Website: home-depot
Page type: review-order
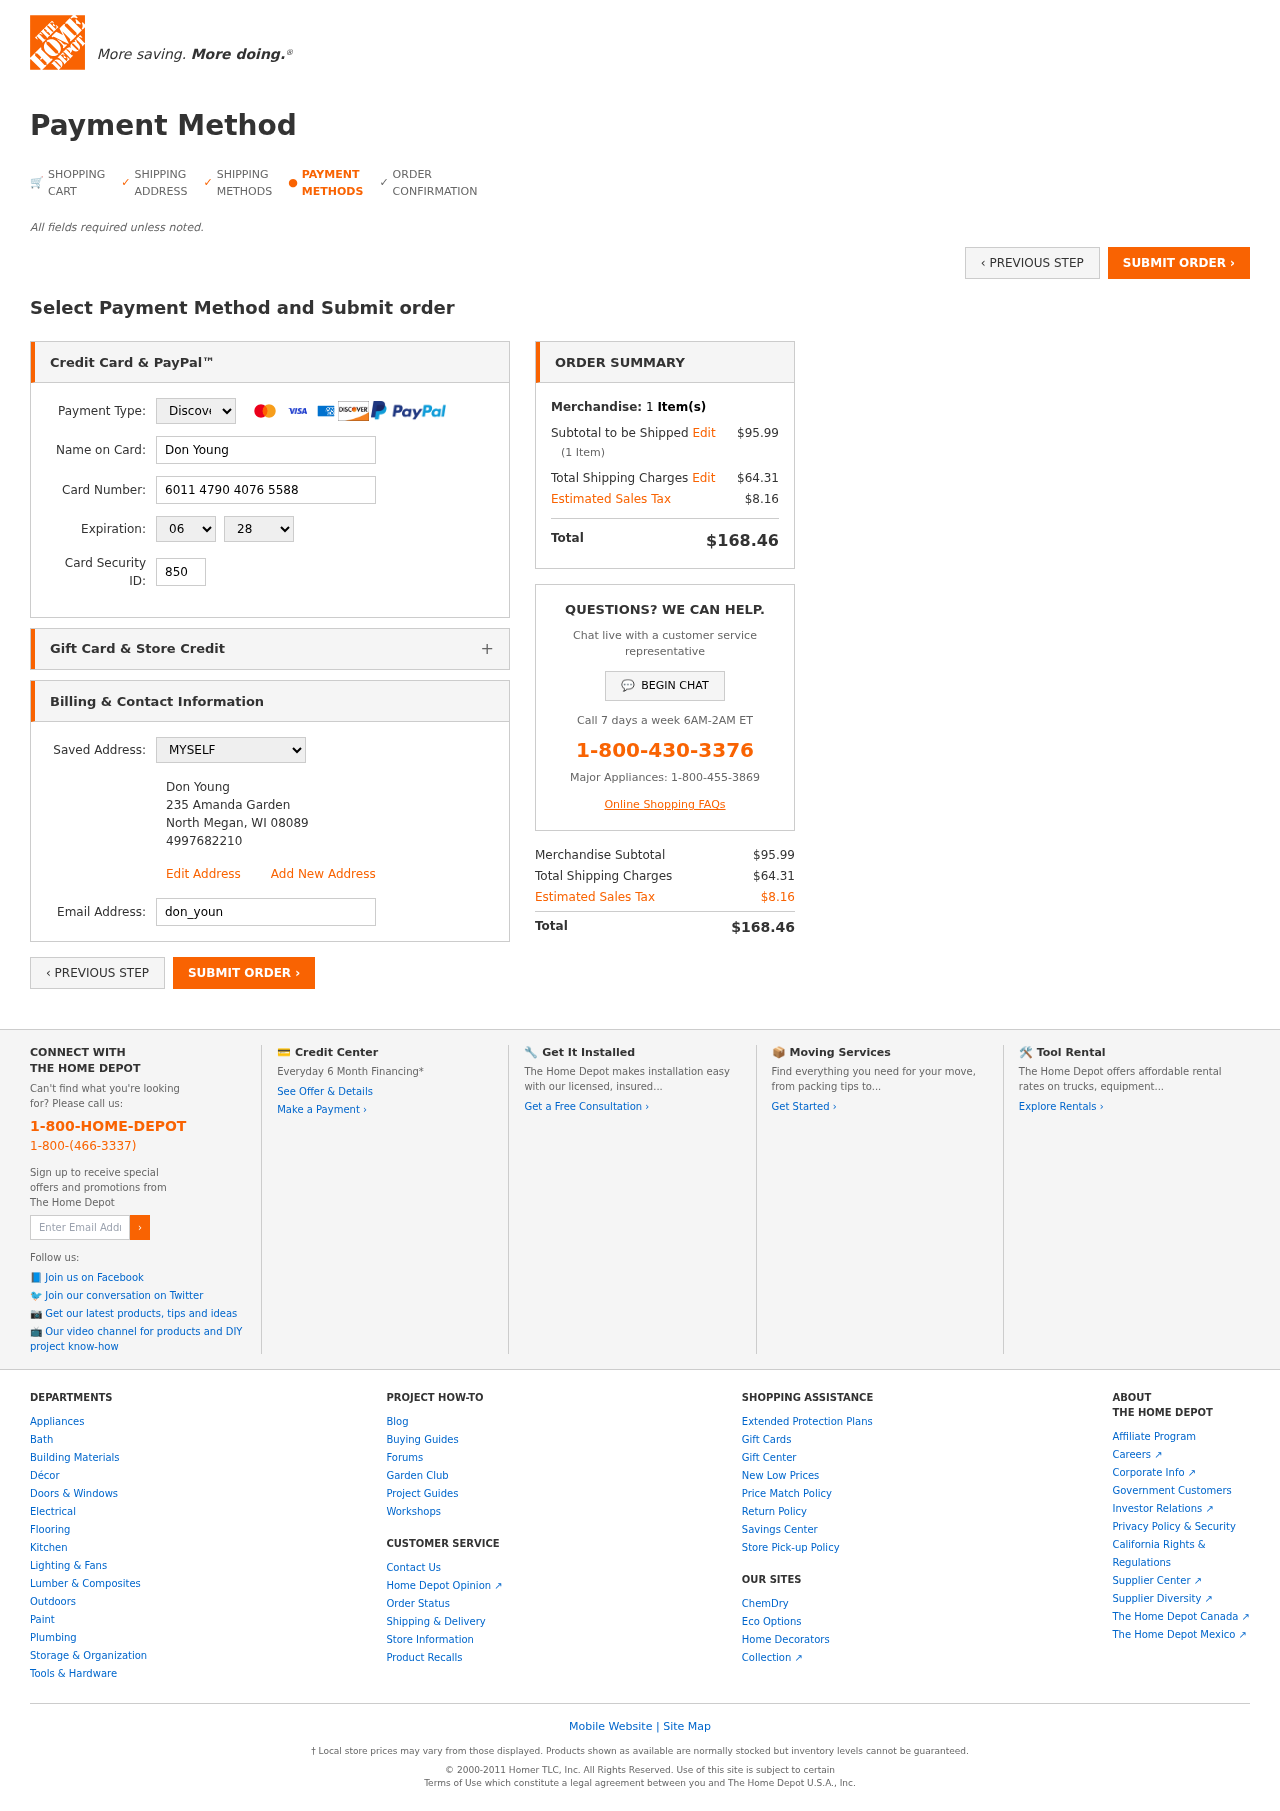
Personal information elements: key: PII_CARD_CVV
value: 850
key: PII_CARD_EXPIRY_MONTH
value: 06
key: PII_CARD_EXPIRY_YEAR
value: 28
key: PII_CARD_NUMBER
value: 6011 4790 4076 5588
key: PII_CARD_TYPE
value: Discover
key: PII_EMAIL
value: don_young@yahoo.com
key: PII_FULLNAME
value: Don Young
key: PII_FULLNAME2
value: Don Young
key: PII_STREET
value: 235 Amanda Garden
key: PII_CITY2
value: North Megan
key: PII_STATE_ABBR2
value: WI
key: PII_POSTCODE
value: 08089
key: PII_POSTCODE_FULL
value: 08089
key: PII_POSTCODE_NUMERIC
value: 8089
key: PII_PHONE2
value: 4997682210
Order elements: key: ORDER_NUM_ITEMS
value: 1
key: ORDER_SUBTOTAL
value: $95.99
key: ORDER_NUM_ITEMS2
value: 1
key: ORDER_SHIPPING_COST
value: $64.31
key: ORDER_TAX
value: $8.16
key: ORDER_TOTAL
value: $168.46
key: ORDER_SUBTOTAL2
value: $95.99
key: ORDER_SHIPPING_COST2
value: $64.31
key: ORDER_TAX2
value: $8.16
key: ORDER_TOTAL2
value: $168.46